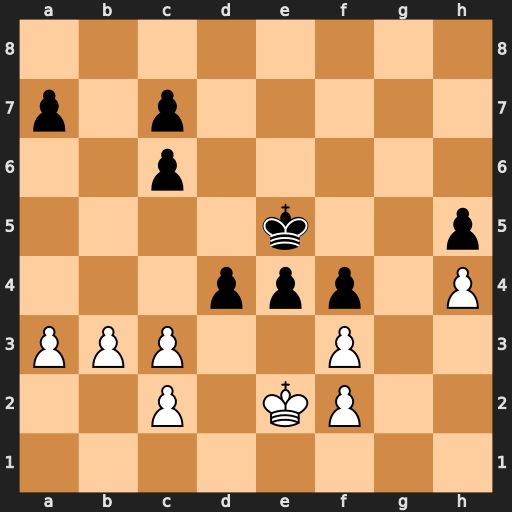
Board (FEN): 8/p1p5/2p5/4k2p/3ppp1P/PPP2P2/2P1KP2/8
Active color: w
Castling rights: -
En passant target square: -
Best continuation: fxe4 Kxe4 f3+